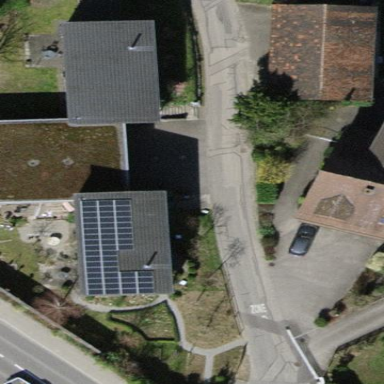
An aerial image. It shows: Semidetached house with skillion roof.